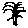
Label: tree